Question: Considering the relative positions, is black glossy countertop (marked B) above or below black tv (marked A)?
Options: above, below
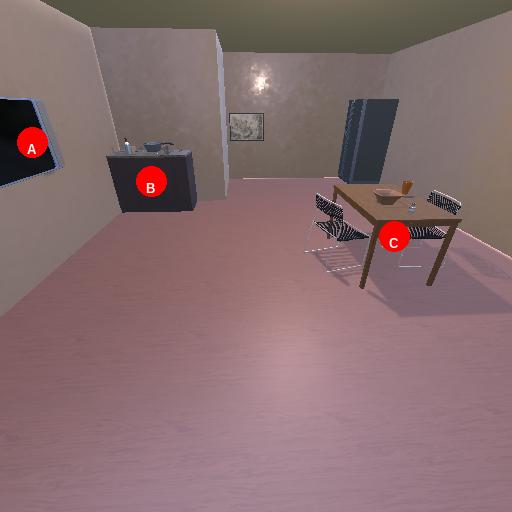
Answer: above